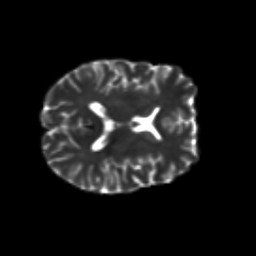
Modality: T2w
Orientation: axial
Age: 32
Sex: female
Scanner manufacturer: siemens
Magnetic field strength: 3 T
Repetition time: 8.6 s
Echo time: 0.095 s